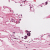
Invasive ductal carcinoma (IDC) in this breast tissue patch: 0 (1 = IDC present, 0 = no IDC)